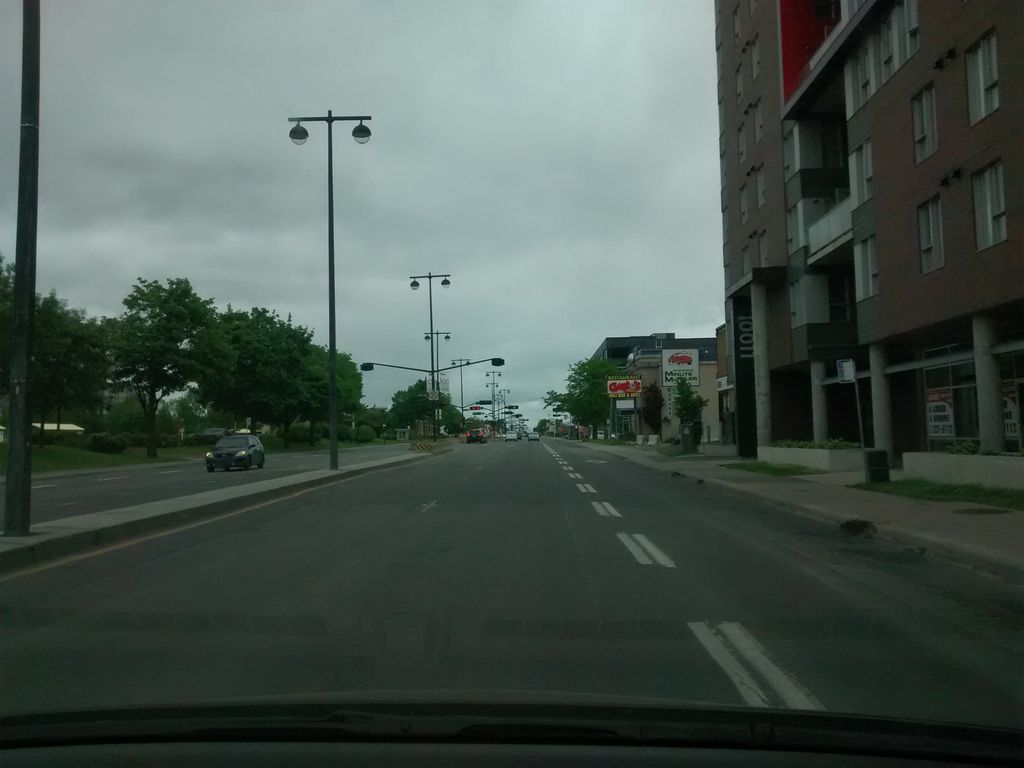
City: montreal